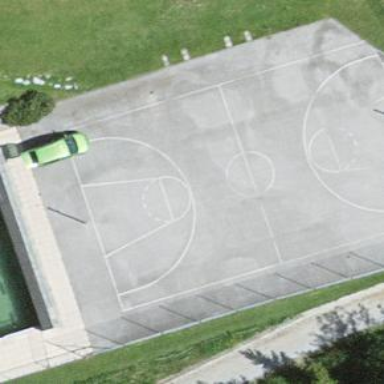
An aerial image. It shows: Basketball court on leisure land pitch.